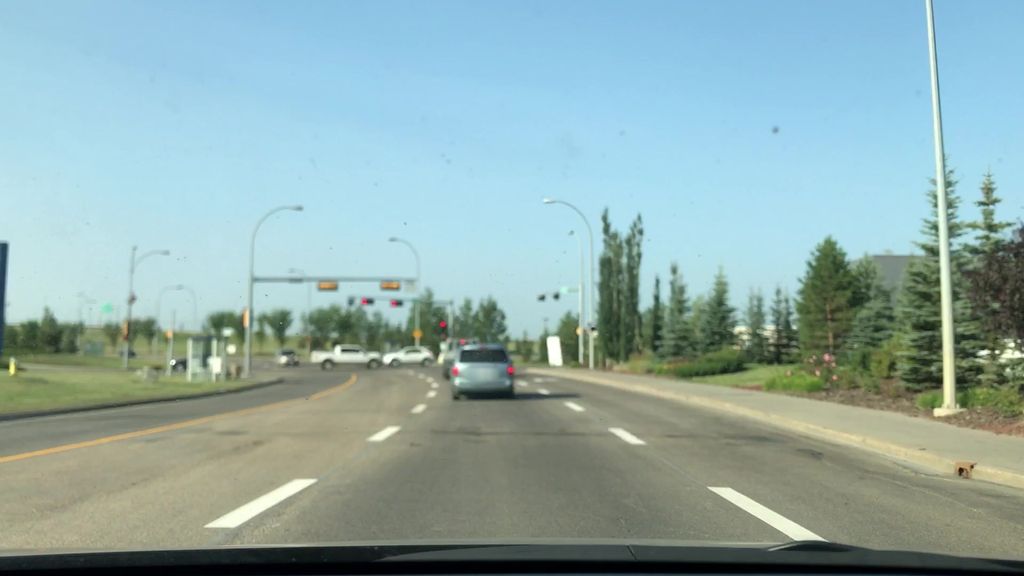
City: edmonton